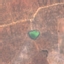
Land use / land cover class: PermanentCrop